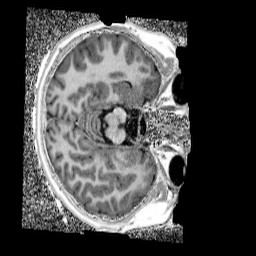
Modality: UNIT1_denoised
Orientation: axial
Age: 10
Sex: female
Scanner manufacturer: siemens
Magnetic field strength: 3 T
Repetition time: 4 s
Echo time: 0.00299 s